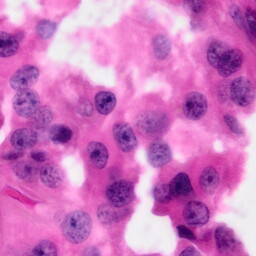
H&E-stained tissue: Pancreatic